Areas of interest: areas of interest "Commercial service"
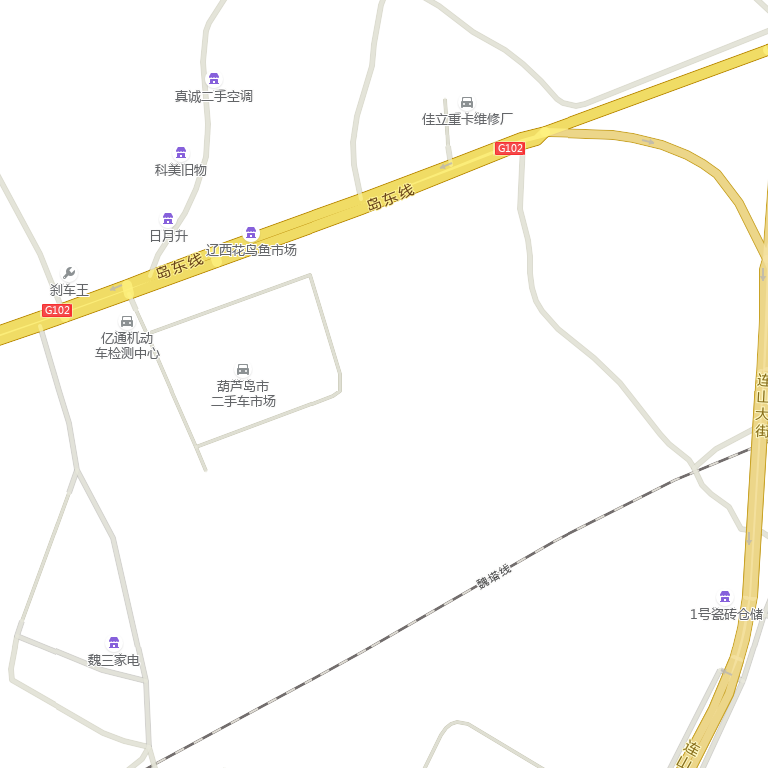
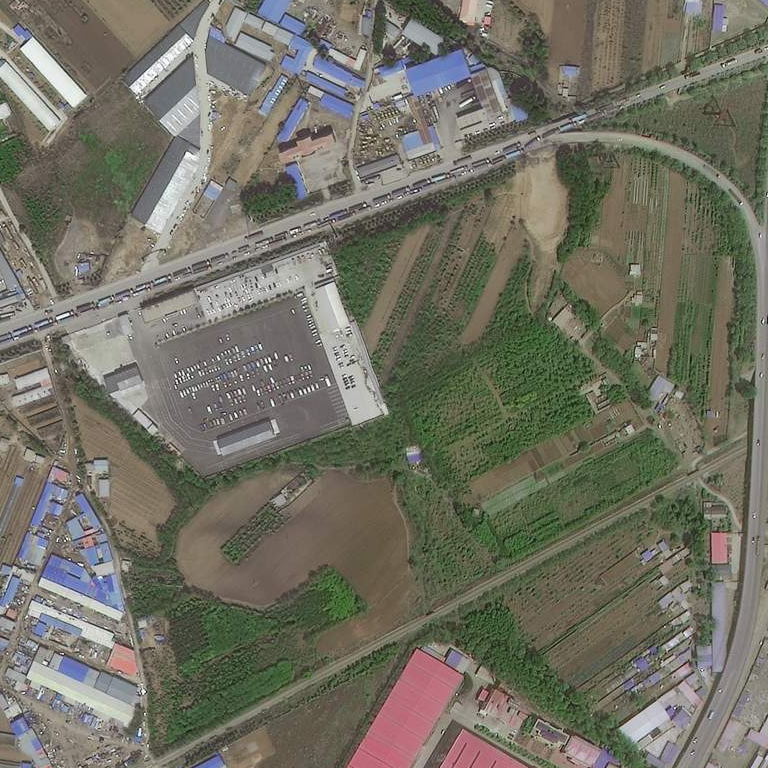